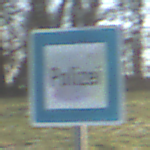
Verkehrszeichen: Polizei
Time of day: MorningAfternoon
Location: Outdoor (Nature)
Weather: Clear
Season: Winter
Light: Natural